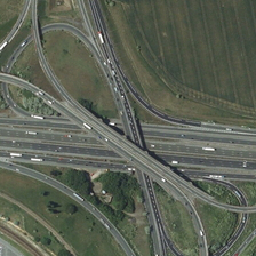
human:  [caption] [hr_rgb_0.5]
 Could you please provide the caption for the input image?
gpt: Many viaducts have been laid on the road.

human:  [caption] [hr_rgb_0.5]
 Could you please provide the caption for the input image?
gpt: There are many bridges in the street.

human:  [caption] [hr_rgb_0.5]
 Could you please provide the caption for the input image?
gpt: There are many viaducts on the road.

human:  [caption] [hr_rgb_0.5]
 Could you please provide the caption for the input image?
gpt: There are several bridges in the street.

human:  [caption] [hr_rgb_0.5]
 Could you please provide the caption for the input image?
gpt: There are many viaducts on the road.